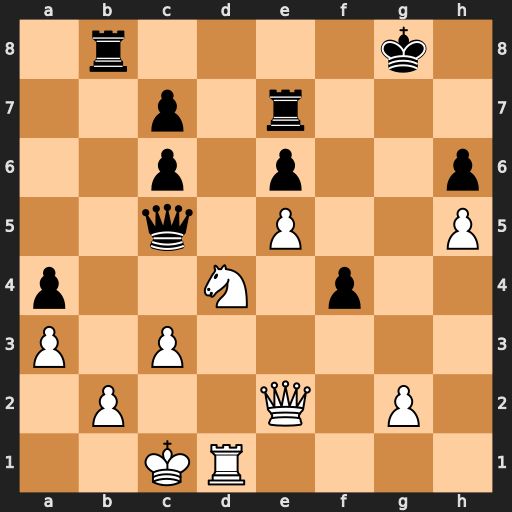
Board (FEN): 1r4k1/2p1r3/2p1p2p/2q1P2P/p2N1p2/P1P5/1P2Q1P1/2KR4
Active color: w
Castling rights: -
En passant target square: -
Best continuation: Qg4+ Kh8 Qxf4